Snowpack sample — Loveland Pass, Silver Plume, Colorado, USA (2/11/26, 12:00 PM MST)
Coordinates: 39.663, -105.886
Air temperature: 35 °F
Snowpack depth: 82 cm
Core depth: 30 cm
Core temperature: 28.4 °F
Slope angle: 13°, slope face: 12°
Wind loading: high
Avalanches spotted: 1
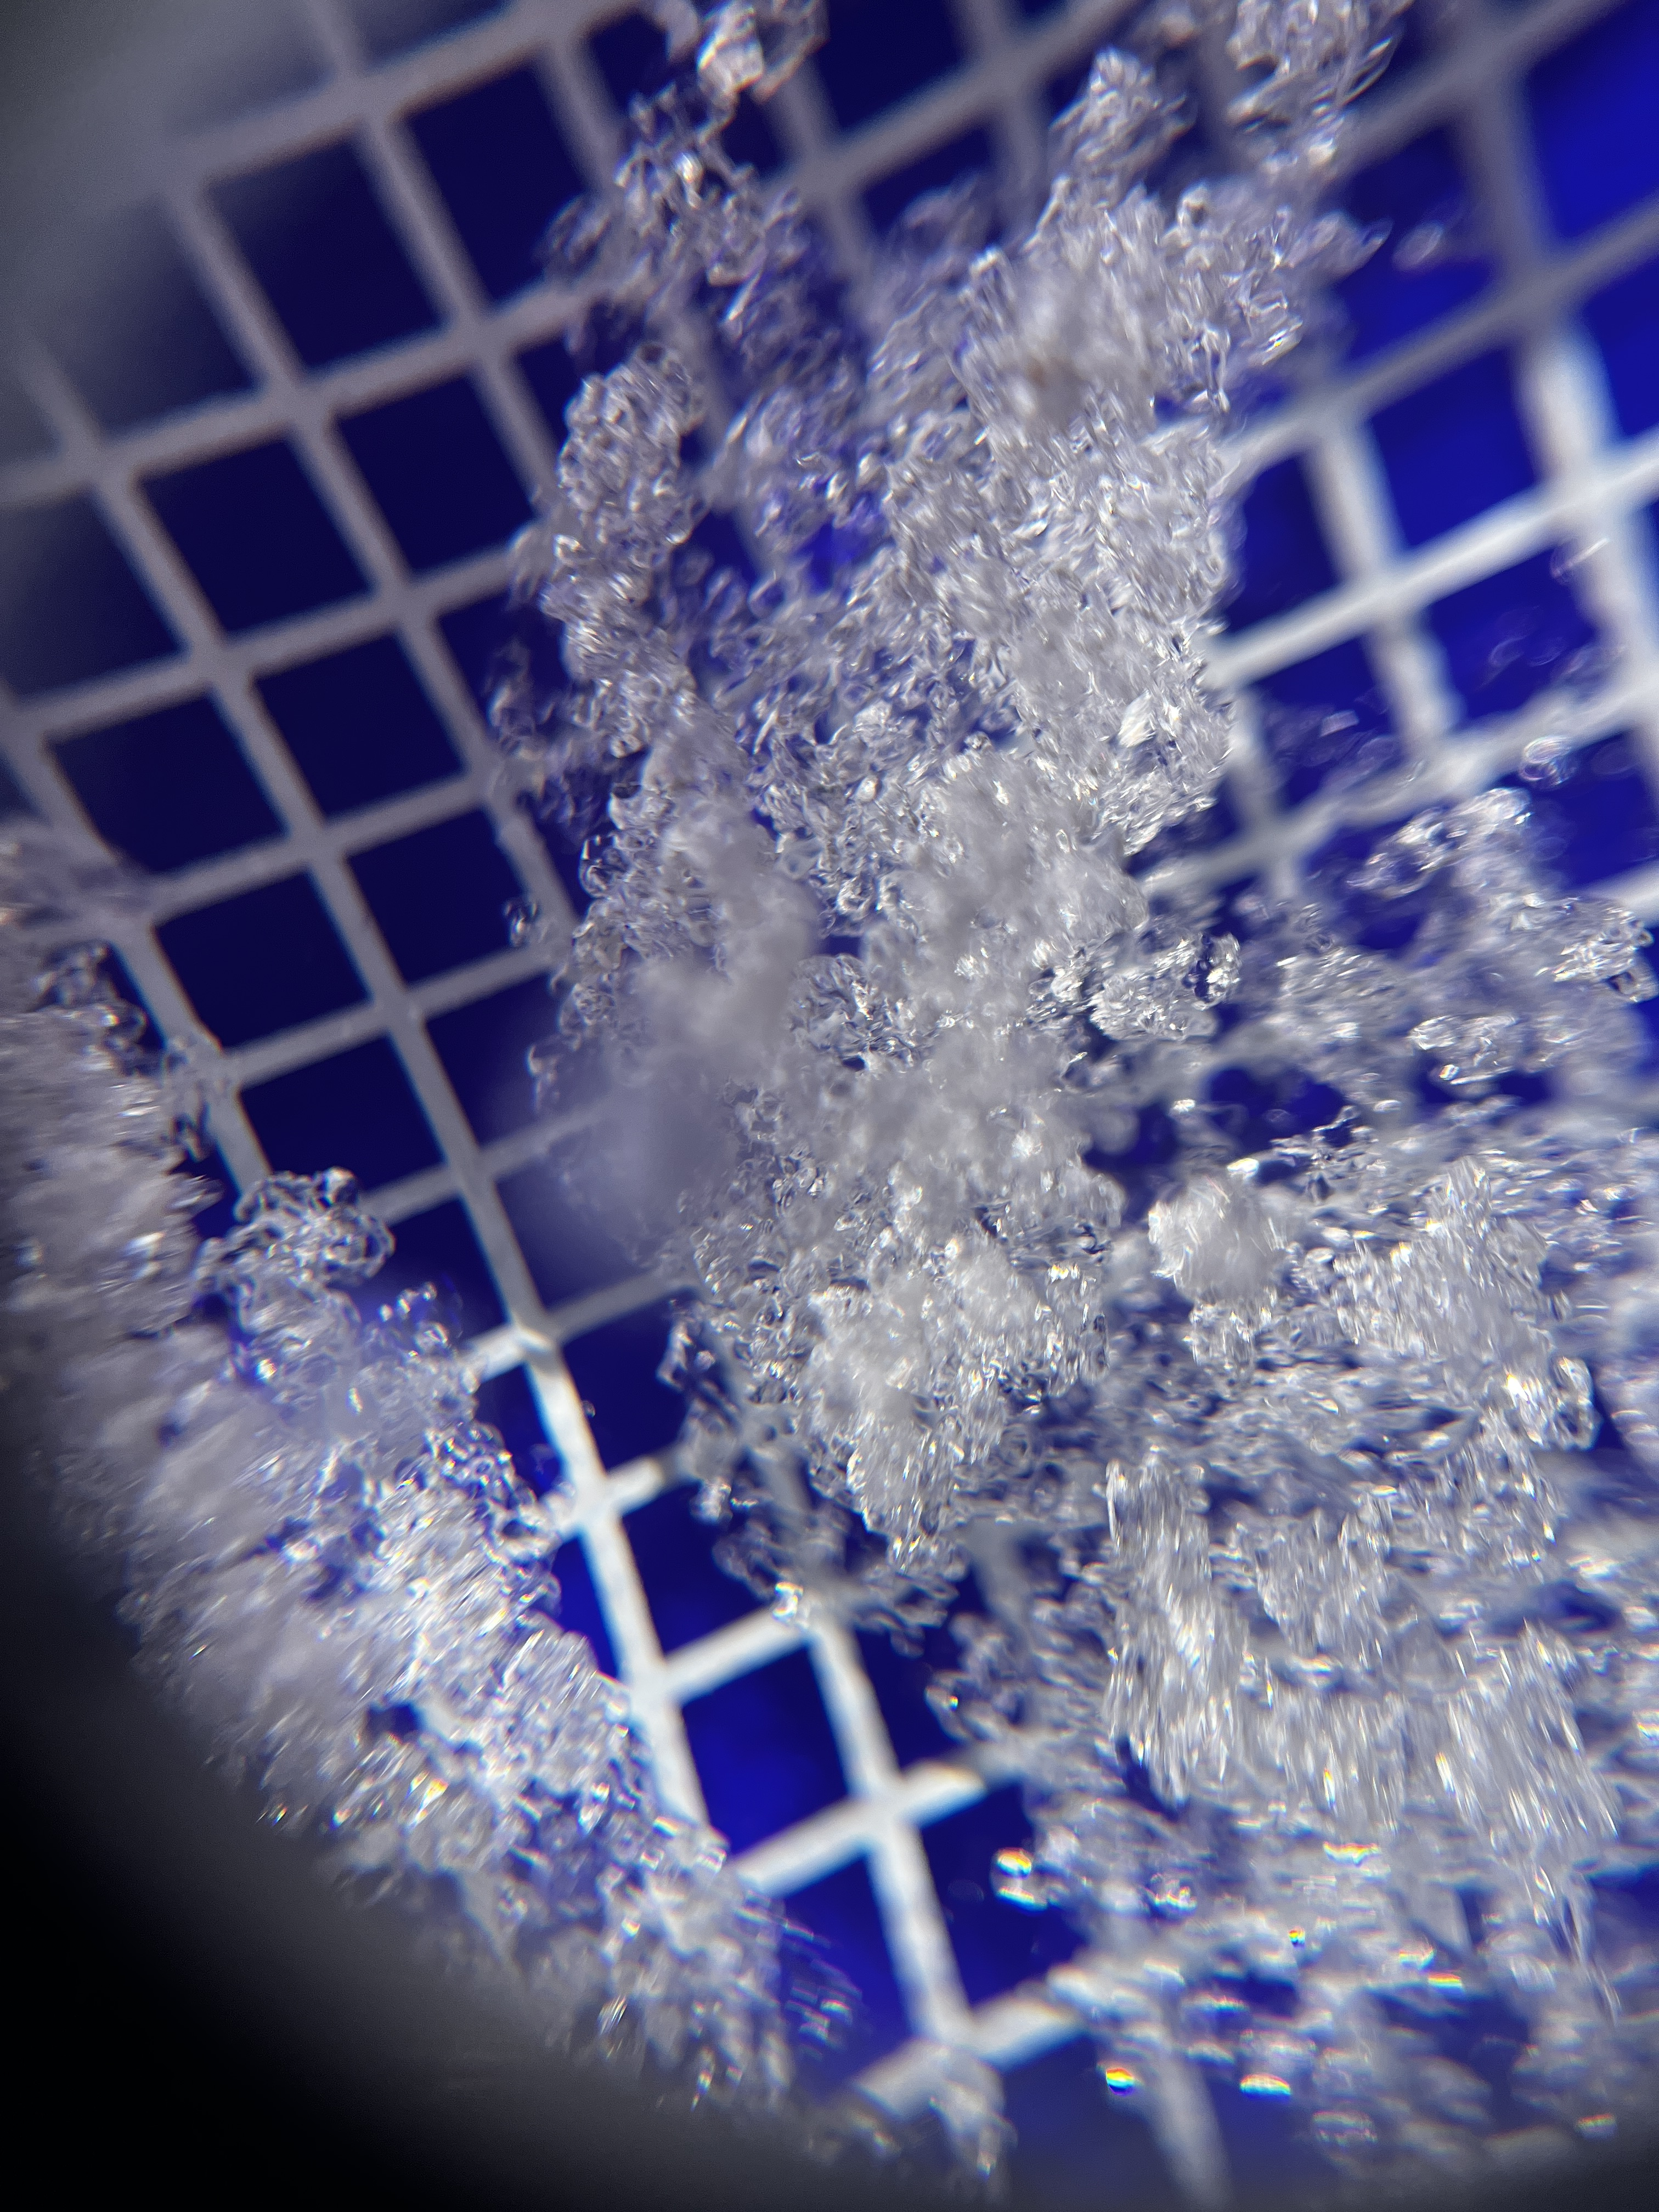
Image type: magnified_profile
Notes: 1 small avalanche spotted on the north side of the bowl, lots of wind loading